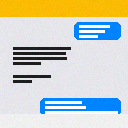
Screen state: on